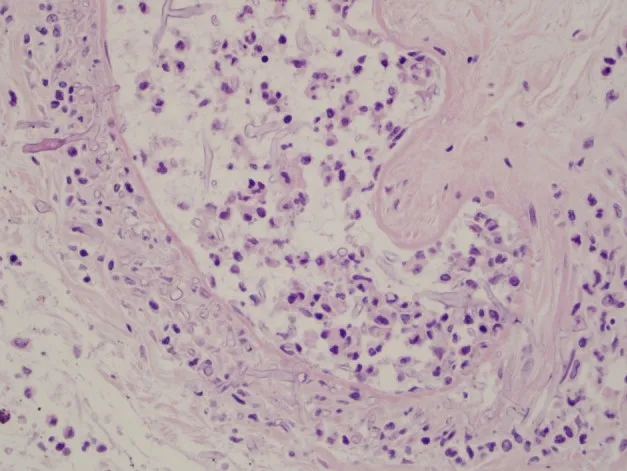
Angioinvasive fungal organisms in the vascular channel and the vessel walls of the postmortem stomach, 400 x H&E.
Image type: pathology (h&e)